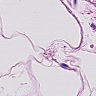
Metastatic tissue present: no